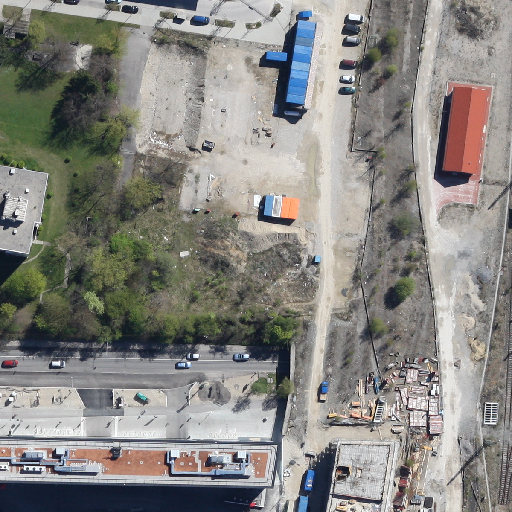
Referring expression: car in the parking area